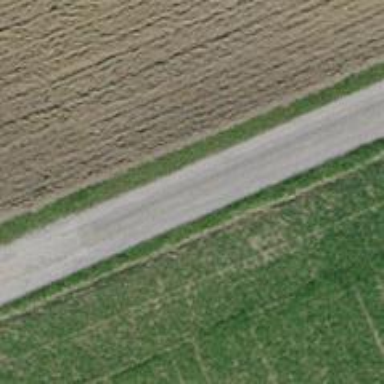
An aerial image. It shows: Well-maintained track road of grade 1.